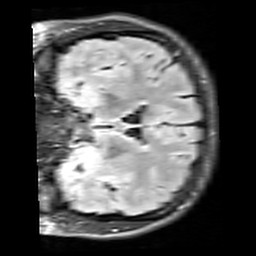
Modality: FLAIR
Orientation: coronal
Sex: female
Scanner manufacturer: siemens
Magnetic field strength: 3 T
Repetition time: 10 s
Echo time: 0.09 s